Frequency: 65000
Velocity: 0,2015
Power: 30,4
Pulse duration: 0,0000001
Pass count: 1
Magnification: 10
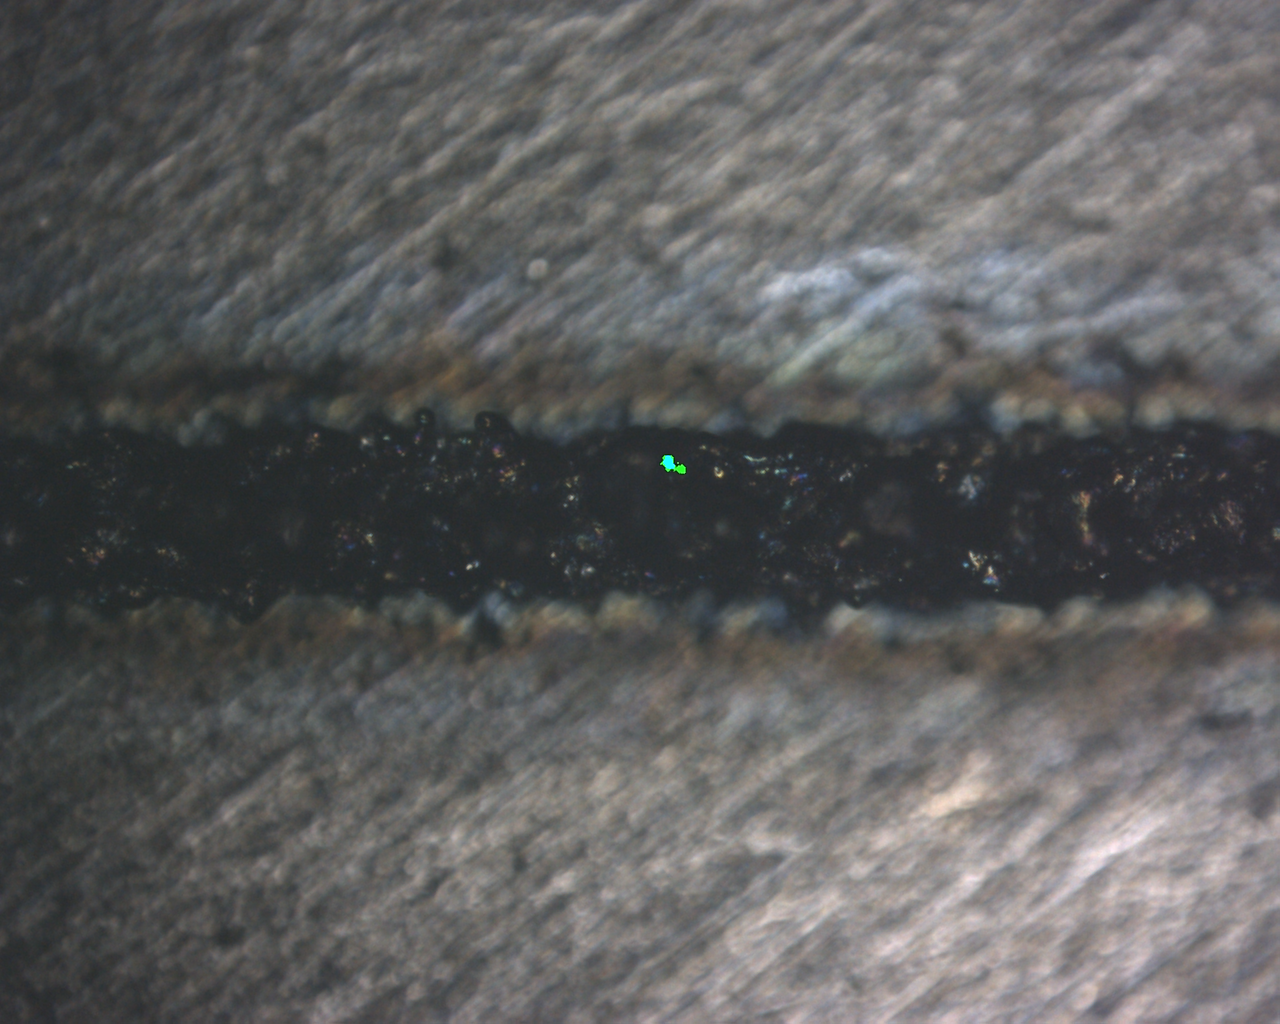
Measured width: 133.061
Other width: 73.62